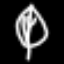
Label: leaf